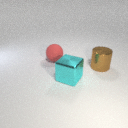
large brown metal cylinder to the right of large red rubber sphere